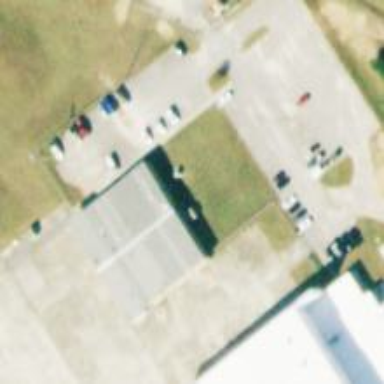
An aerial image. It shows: Hangar building at airport.